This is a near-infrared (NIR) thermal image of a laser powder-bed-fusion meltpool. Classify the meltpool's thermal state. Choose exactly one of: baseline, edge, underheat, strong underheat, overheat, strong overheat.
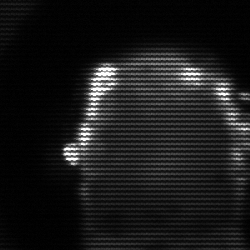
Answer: baseline